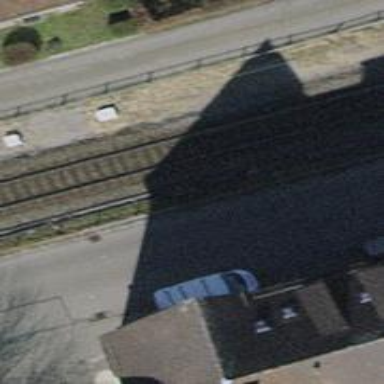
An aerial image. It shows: Railway signal.